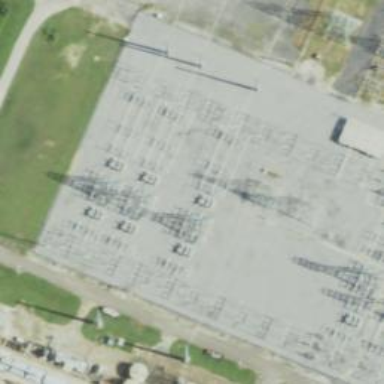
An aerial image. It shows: Switch used for power control.